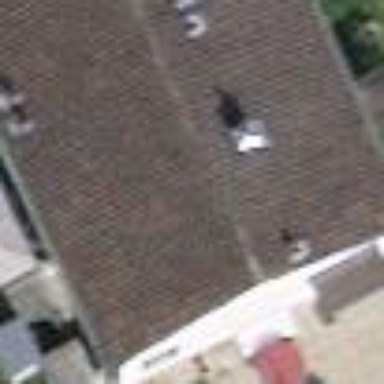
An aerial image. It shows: House with gabled and pitched roof.